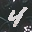
Label: 4